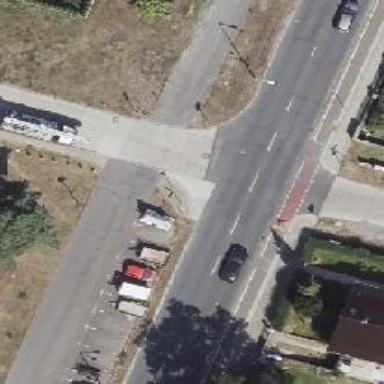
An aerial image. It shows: Road with "give way" sign.